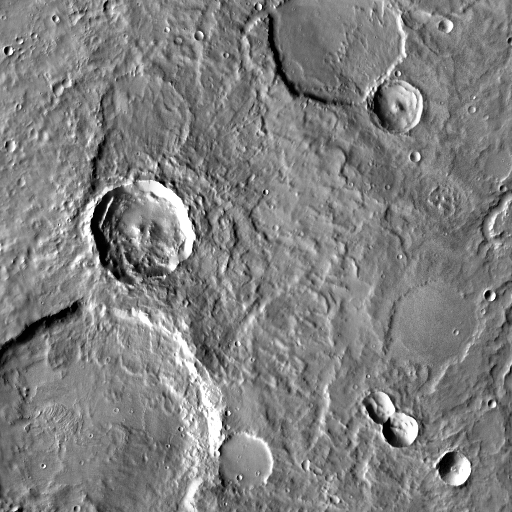
Crater classes present: Background, Other, Layered, Buried, Secondary